Question: I have a Design of 2 different Treatments (1)MIA: Poly_IC/Saline, 2) Ethanol:1/0) . I would like to assign different colors to Ethanol and a pattern to MIA.
While the pattern worked out fine. I have trouble with the color.
Here is the code I used:
'''
cort_v%>%
ggplot(aes(x=Groups, y=nmol_L, fill=Groups, pattern=MIA, color=Ethanol)) +
geom_boxplot()+
geom_boxplot_pattern(position = position_dodge(preserve = "single"),
color = "black",
pattern_fill = "black",
pattern_angle = 45,
pattern_density = 0.1,
pattern_spacing = 0.025,
pattern_key_scale_factor = 0.6) +
scale_pattern_manual(values = c(Poly_IC = "stripe", Saline = "none")) +
scale_color_manual(values = c("1" = "red", "0" = "white")) +
geom_point()+
theme_minimal()
'''

In this code only the frame is colored and not filling the boxplot + it adds random colors
Happy and grateful for any suggestions.
Thanks a lot
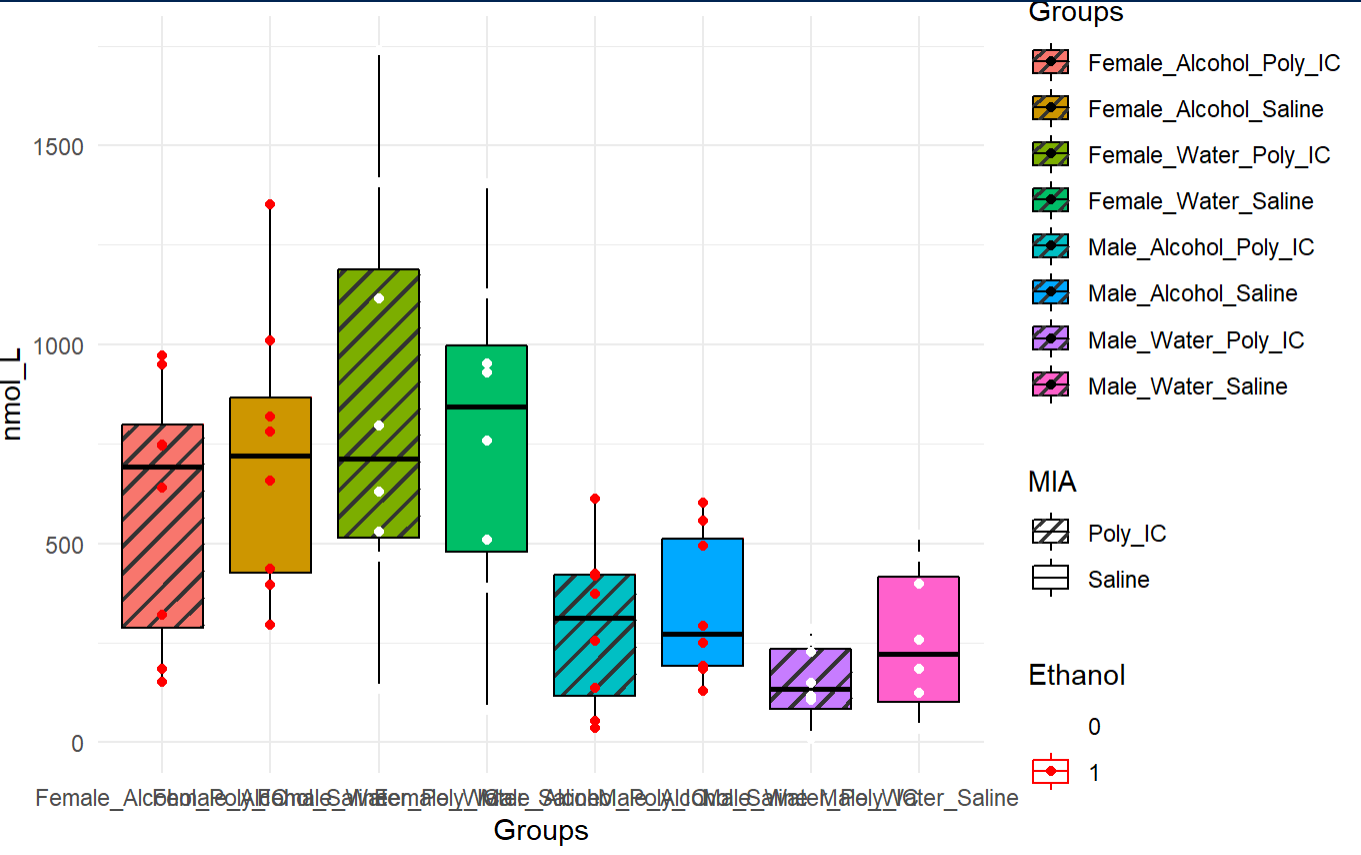
Answer: You should use 'fill' to specify 'Ethanol', not 'color'. You're getting random colors because of 'fill = Groups'.
'''
library(tidyverse)
library(ggpattern)
cort_v$Ethanol <- as.factor(cort_v$Ethanol)
cort_v %>%
ggplot(aes(x = Groups, y = nmol_L, fill = Ethanol, pattern = MIA)) +
geom_boxplot() +
geom_boxplot_pattern(position = position_dodge(preserve = "single"),
color = "black",
pattern_fill = "black",
pattern_angle = 45,
pattern_density = 0.1,
pattern_spacing = 0.025,
pattern_key_scale_factor = 0.6) +
scale_fill_manual(values = c("1" = "red", "0" = "white")) + # also scale_fill, not scale_color
scale_pattern_manual(values = c(Poly_IC = "stripe", Saline = "none")) +
geom_point() +
theme_minimal()
'''
<URL>
UPDATE2: Since you're already using colors and patterns to signal variables, I would use 'separate()' on the 'Groups' variable and use 'facet_wrap()' for gender -- female on the left, male on the right. To remove the pattern from the legend for 'Ethanol', you can add a 'override.aes' argument to remove it.
'''
library(tidyverse)
library(ggpattern)
cort_v$Ethanol <- as.factor(cort_v$Ethanol)
cort_v %>%
separate(Groups, into = c("Gender", "NewGroup"), extra = "merge", sep = "_") %>%
ggplot(aes(x = NewGroup, y = nmol_L, fill = Ethanol, pattern = MIA)) +
geom_boxplot() +
geom_boxplot_pattern(position = position_dodge(preserve = "single"),
color = "black",
pattern_fill = "black",
pattern_angle = 45,
pattern_density = 0.1,
pattern_spacing = 0.025,
pattern_key_scale_factor = 0.6) +
scale_fill_manual(values = c("1" = "red", "0" = "white")) + # also scale_fill, not scale_color
scale_pattern_manual(values = c(Poly_IC = "stripe", Saline = "none")) +
geom_point() +
theme_minimal() + facet_wrap(~Gender) +
guides(fill = guide_legend(override.aes = list(pattern = c("none", "none"))))
'''
<URL>